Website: walmart
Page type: order-returns
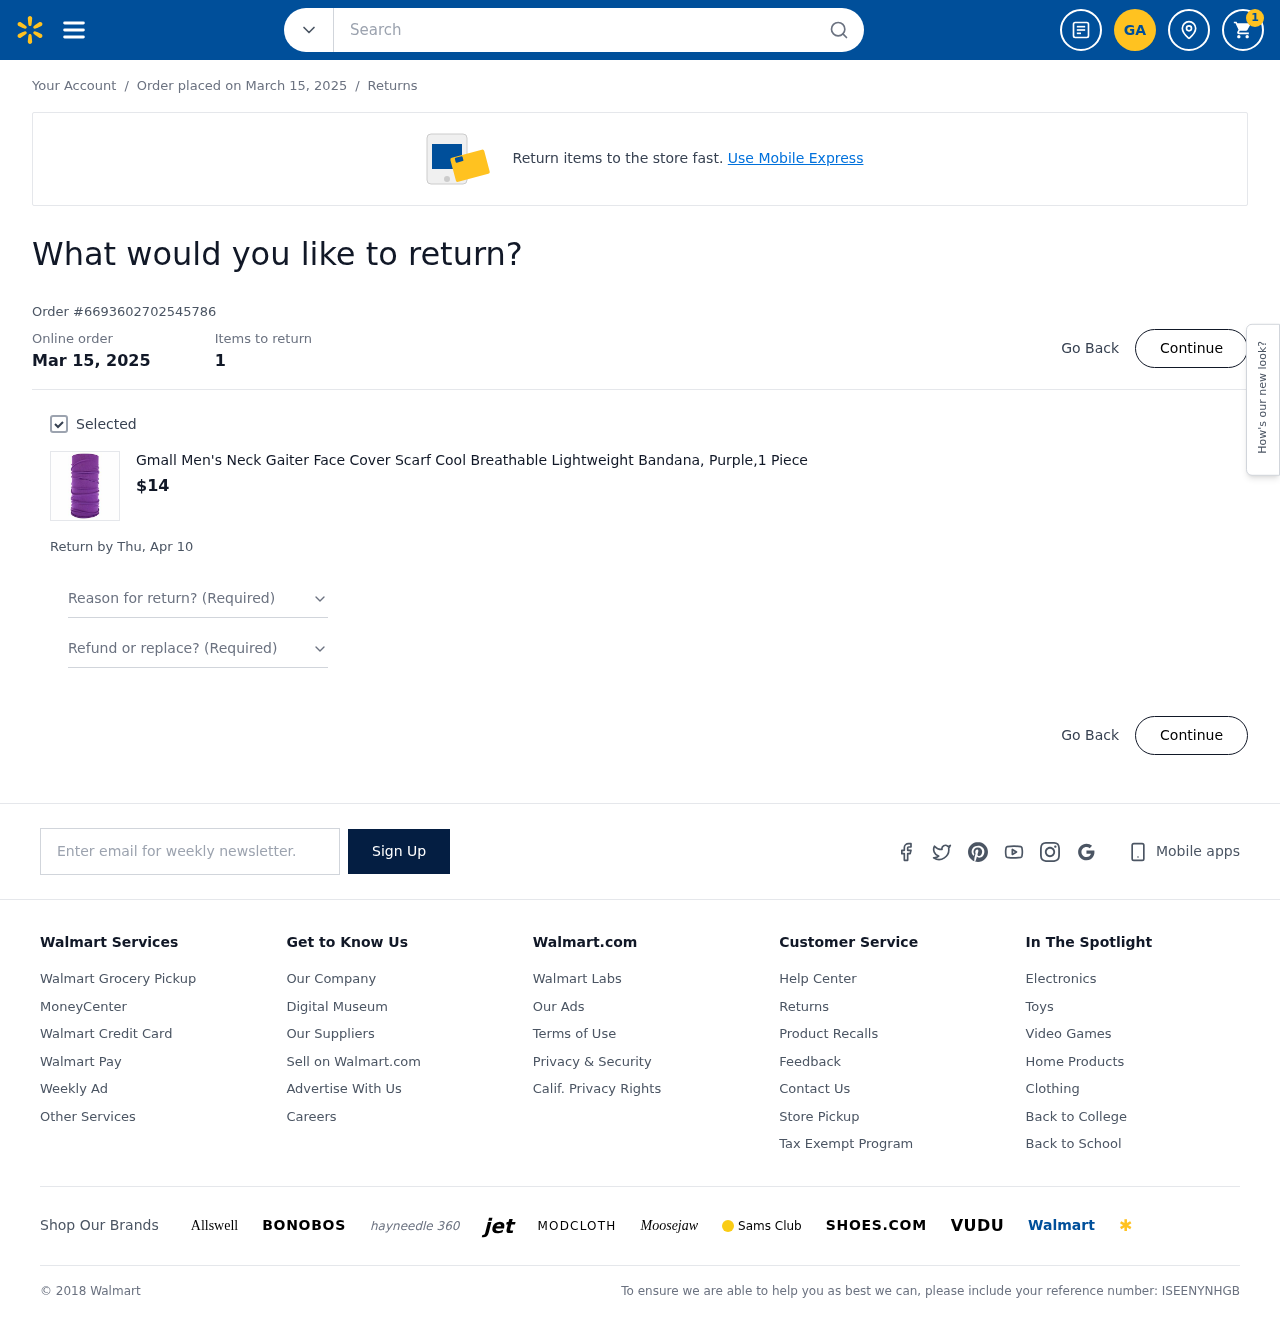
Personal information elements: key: PII_EMAIL
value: ganderson@gmail.com
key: PII_INITIALS
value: GA
Product elements: key: PRODUCT1_NAME
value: Gmall Men's Neck Gaiter Face Cover Scarf Cool Breathable Lightweight Bandana, Purple,1 Piece
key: PRODUCT1_PRICE
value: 14
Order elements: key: ORDER_NUM_ITEMS
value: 1
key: ORDER_DATE
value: Order placed on March 15, 2025
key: ORDER_DATE
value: Mar 15, 2025
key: ORDER_ID
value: Order #6693602702545786
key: ORDER_RETURN_BY_DATE
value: Return by Thu, Apr 10
Search elements: key: HEADER_SEARCH
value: Search